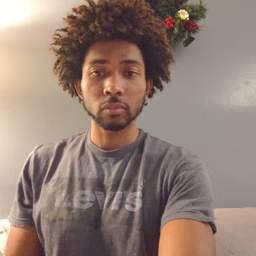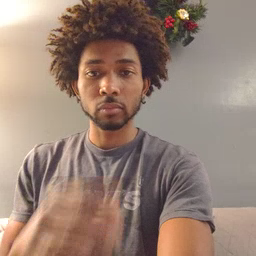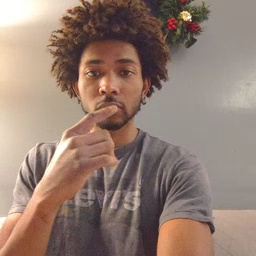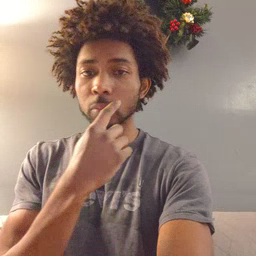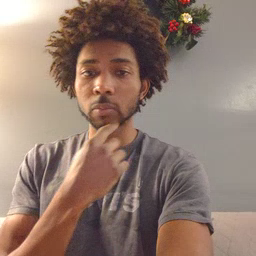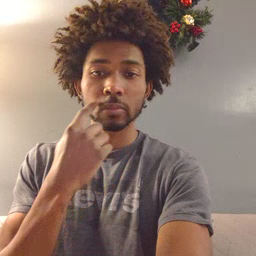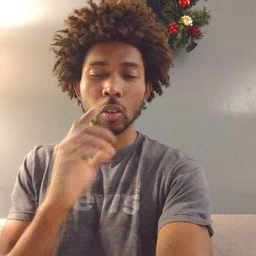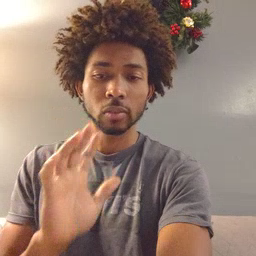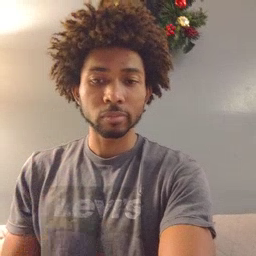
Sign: mouse